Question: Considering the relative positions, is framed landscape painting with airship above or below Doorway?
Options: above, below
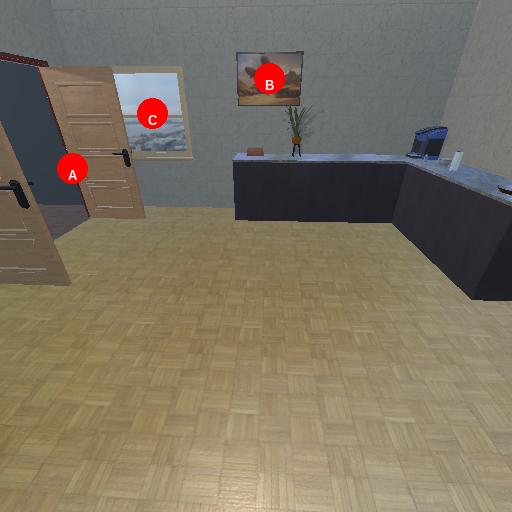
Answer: above